Question: I was learning some performance related JQuery tips <URL>

Can you tell the meaning of App.hiddenDivs ?
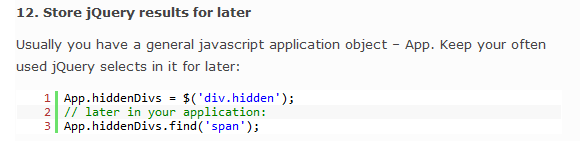
Answer: Here 'App' is a javascript object. You can create a javascript object like:
'''
var App = new Object();
'''
and set the 'App' Object member like:
'''
App.hiddenDivs = $('div.hidden');
'''
Then you can access the object in you application like:
'''
App.hiddenDivs.find('span');
'''
It's like Caching jQuery Objects but at the Application level.